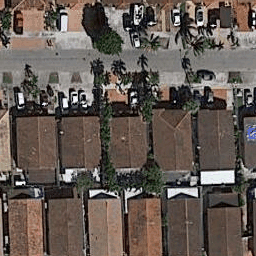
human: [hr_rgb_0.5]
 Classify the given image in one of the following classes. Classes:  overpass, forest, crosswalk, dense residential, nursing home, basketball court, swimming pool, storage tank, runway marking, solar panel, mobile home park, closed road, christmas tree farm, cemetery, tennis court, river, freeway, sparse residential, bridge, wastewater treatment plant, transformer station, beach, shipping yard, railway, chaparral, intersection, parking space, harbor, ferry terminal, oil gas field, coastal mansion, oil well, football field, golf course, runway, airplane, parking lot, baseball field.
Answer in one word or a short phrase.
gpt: dense residential